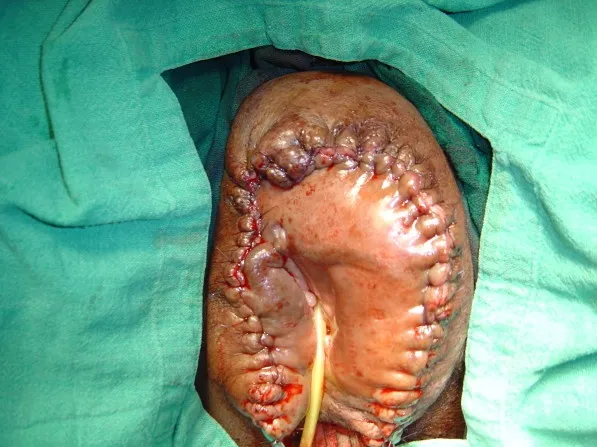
Post-operative appearance after resection of the lesions (Case report 1).
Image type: medical_photograph (other_medical_photograph)